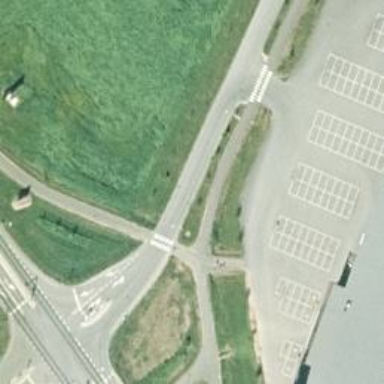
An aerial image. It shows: Zebra crossing on cycleway.